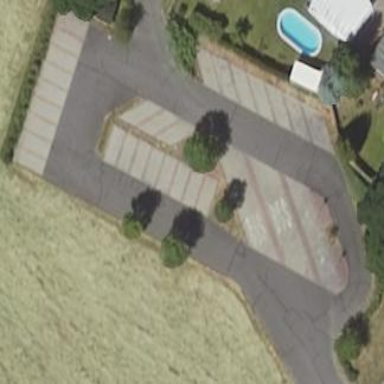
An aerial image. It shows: Parking area with surface.